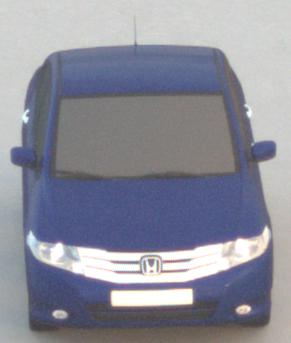
Make: Honda
Model: City
Detailed model: Gen. 6
Model produced from: 2008
Model produced until: 2013
Doors: 4
Color: blue
Road condition: dry road
Daytime: sunrise or sunset
Contrast: low contrast